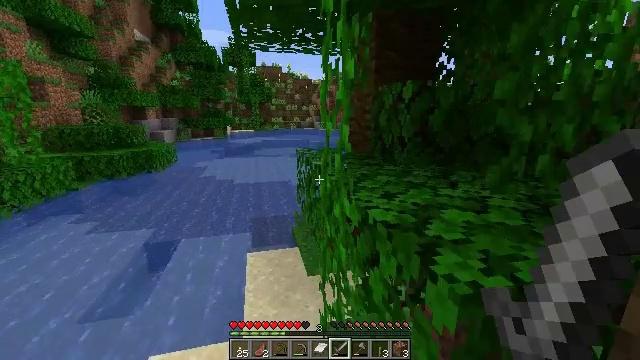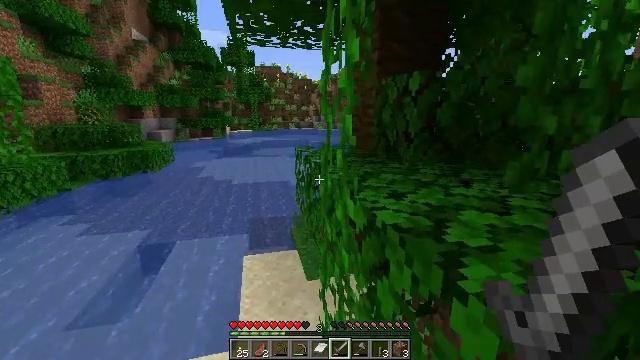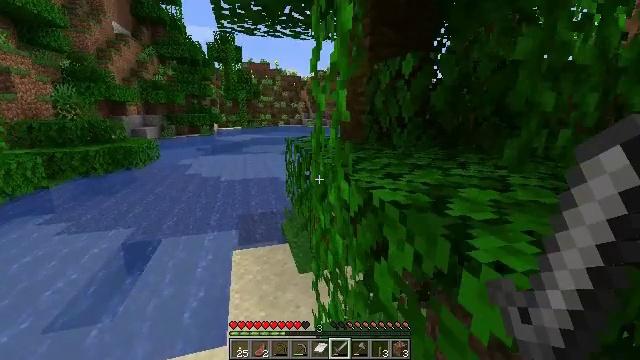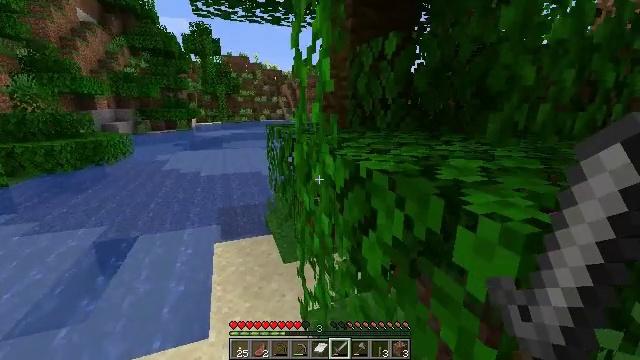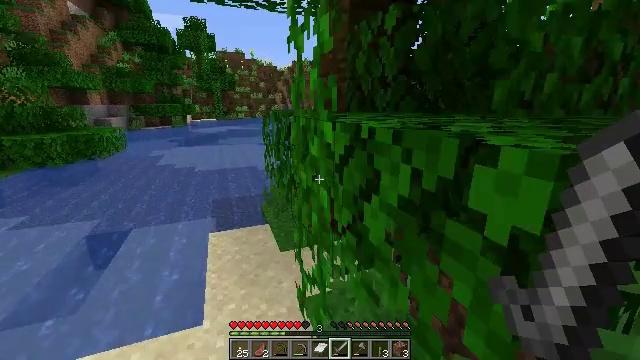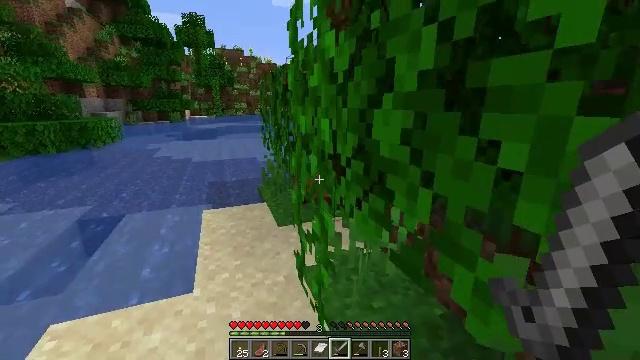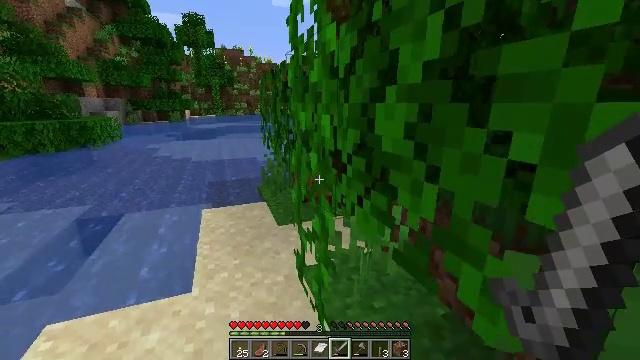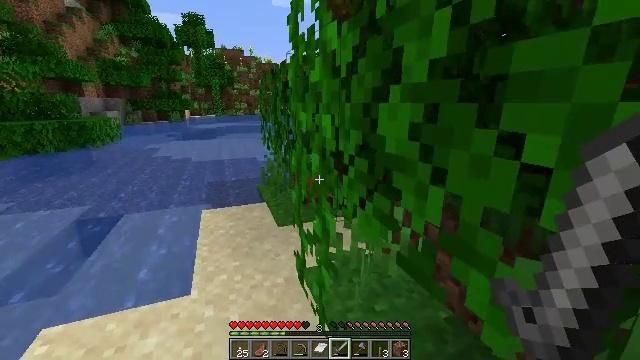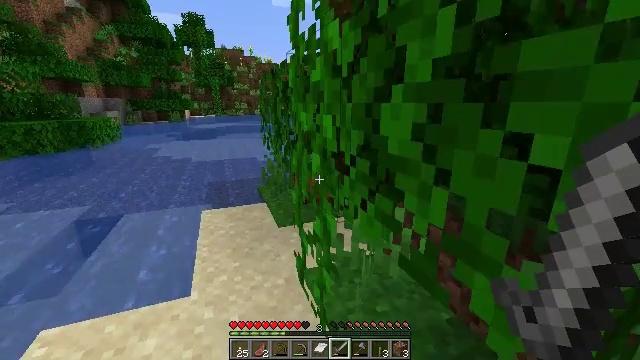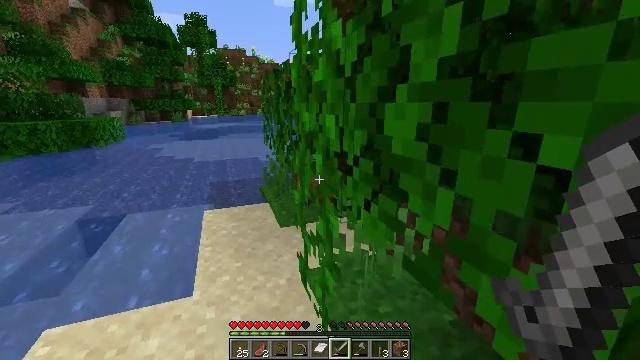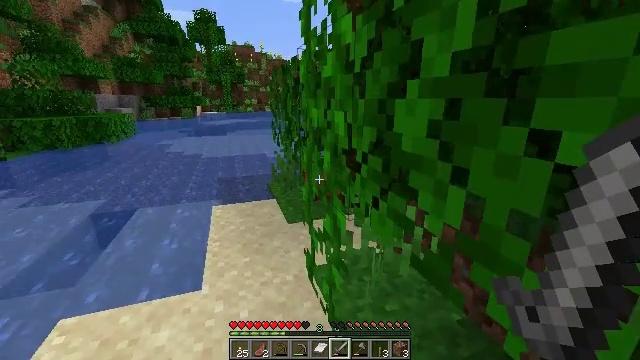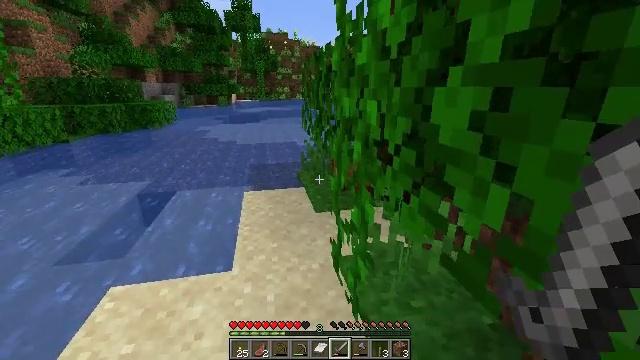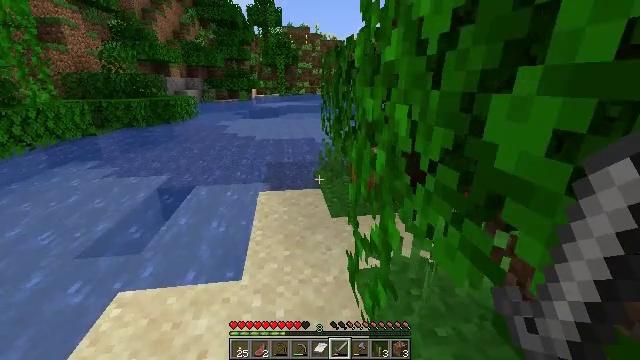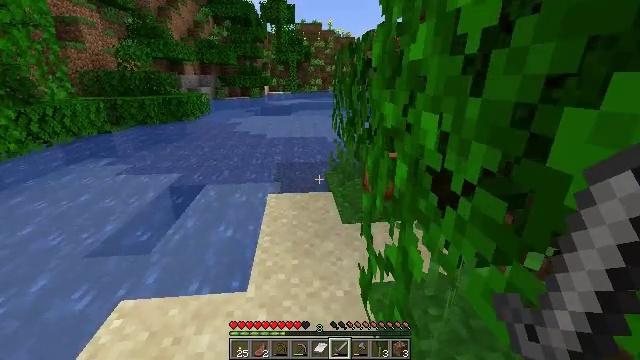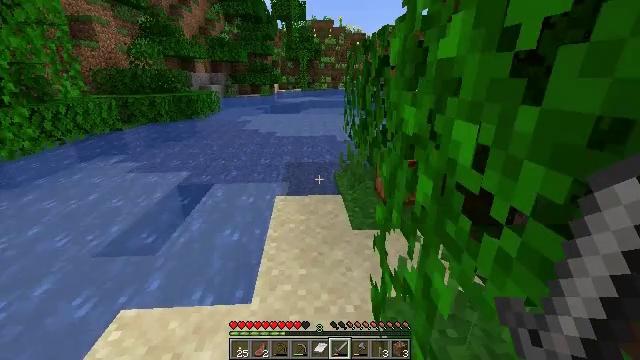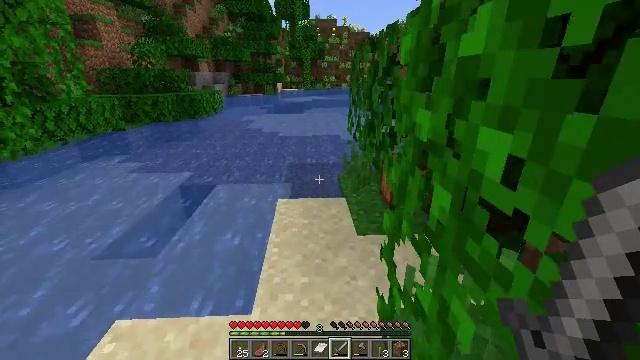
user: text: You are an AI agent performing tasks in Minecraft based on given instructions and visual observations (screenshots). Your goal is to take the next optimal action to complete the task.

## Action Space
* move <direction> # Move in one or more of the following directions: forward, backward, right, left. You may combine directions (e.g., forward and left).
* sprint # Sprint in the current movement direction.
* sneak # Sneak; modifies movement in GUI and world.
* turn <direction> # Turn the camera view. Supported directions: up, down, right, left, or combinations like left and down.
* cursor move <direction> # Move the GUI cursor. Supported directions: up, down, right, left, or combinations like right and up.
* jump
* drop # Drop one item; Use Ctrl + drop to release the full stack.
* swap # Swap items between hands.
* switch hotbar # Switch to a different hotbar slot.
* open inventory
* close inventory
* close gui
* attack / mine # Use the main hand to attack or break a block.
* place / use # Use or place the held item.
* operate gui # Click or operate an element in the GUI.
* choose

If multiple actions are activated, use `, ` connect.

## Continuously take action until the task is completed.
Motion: motion action
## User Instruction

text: Mine the cocoa pods for beans.
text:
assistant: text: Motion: no_op
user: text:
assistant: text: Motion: turn right
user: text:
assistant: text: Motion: turn right
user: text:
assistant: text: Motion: no_op
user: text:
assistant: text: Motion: no_op
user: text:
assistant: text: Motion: no_op
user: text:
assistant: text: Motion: no_op
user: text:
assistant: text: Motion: no_op
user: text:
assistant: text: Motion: no_op
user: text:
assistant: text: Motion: turn left
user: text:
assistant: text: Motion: move forward, turn left and down
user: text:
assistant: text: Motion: move forward, turn left
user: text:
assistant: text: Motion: move forward, turn left
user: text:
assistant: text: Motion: move forward, turn left
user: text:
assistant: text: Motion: move forward
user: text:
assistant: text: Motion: move forward
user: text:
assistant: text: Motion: move forward
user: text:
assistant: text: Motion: move forward
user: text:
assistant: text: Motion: move forward
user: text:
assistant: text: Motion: move forward
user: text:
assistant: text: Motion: move forward, turn right
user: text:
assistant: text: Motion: move forward, turn right
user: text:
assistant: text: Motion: move forward, turn right
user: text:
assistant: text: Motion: move forward, turn right
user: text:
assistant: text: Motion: move forward, turn right
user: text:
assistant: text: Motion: move forward, turn right
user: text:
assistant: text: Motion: turn right
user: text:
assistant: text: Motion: turn right
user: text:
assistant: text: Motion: turn right
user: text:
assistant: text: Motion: no_op